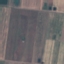
Land use / land cover: PermanentCrop